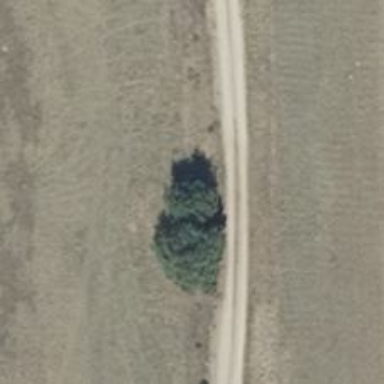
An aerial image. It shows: Deciduous broadleaved tree.